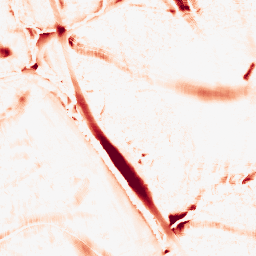
Category: morphological
Decomposition family: morphological_ellipse
Decomposition parameters: operation: opening
width: 30
height: 30
Upsampling method: regularized
Upsampling parameters: scale: 4
lambda_reg: 0.001
Upsampling scale: 4